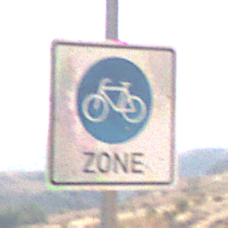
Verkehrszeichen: BeginnFahrradzone
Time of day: Midday
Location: Outdoor (Nature)
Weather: PartlyCloudy
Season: NotSpecified
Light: Natural